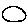
Label: circle